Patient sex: M
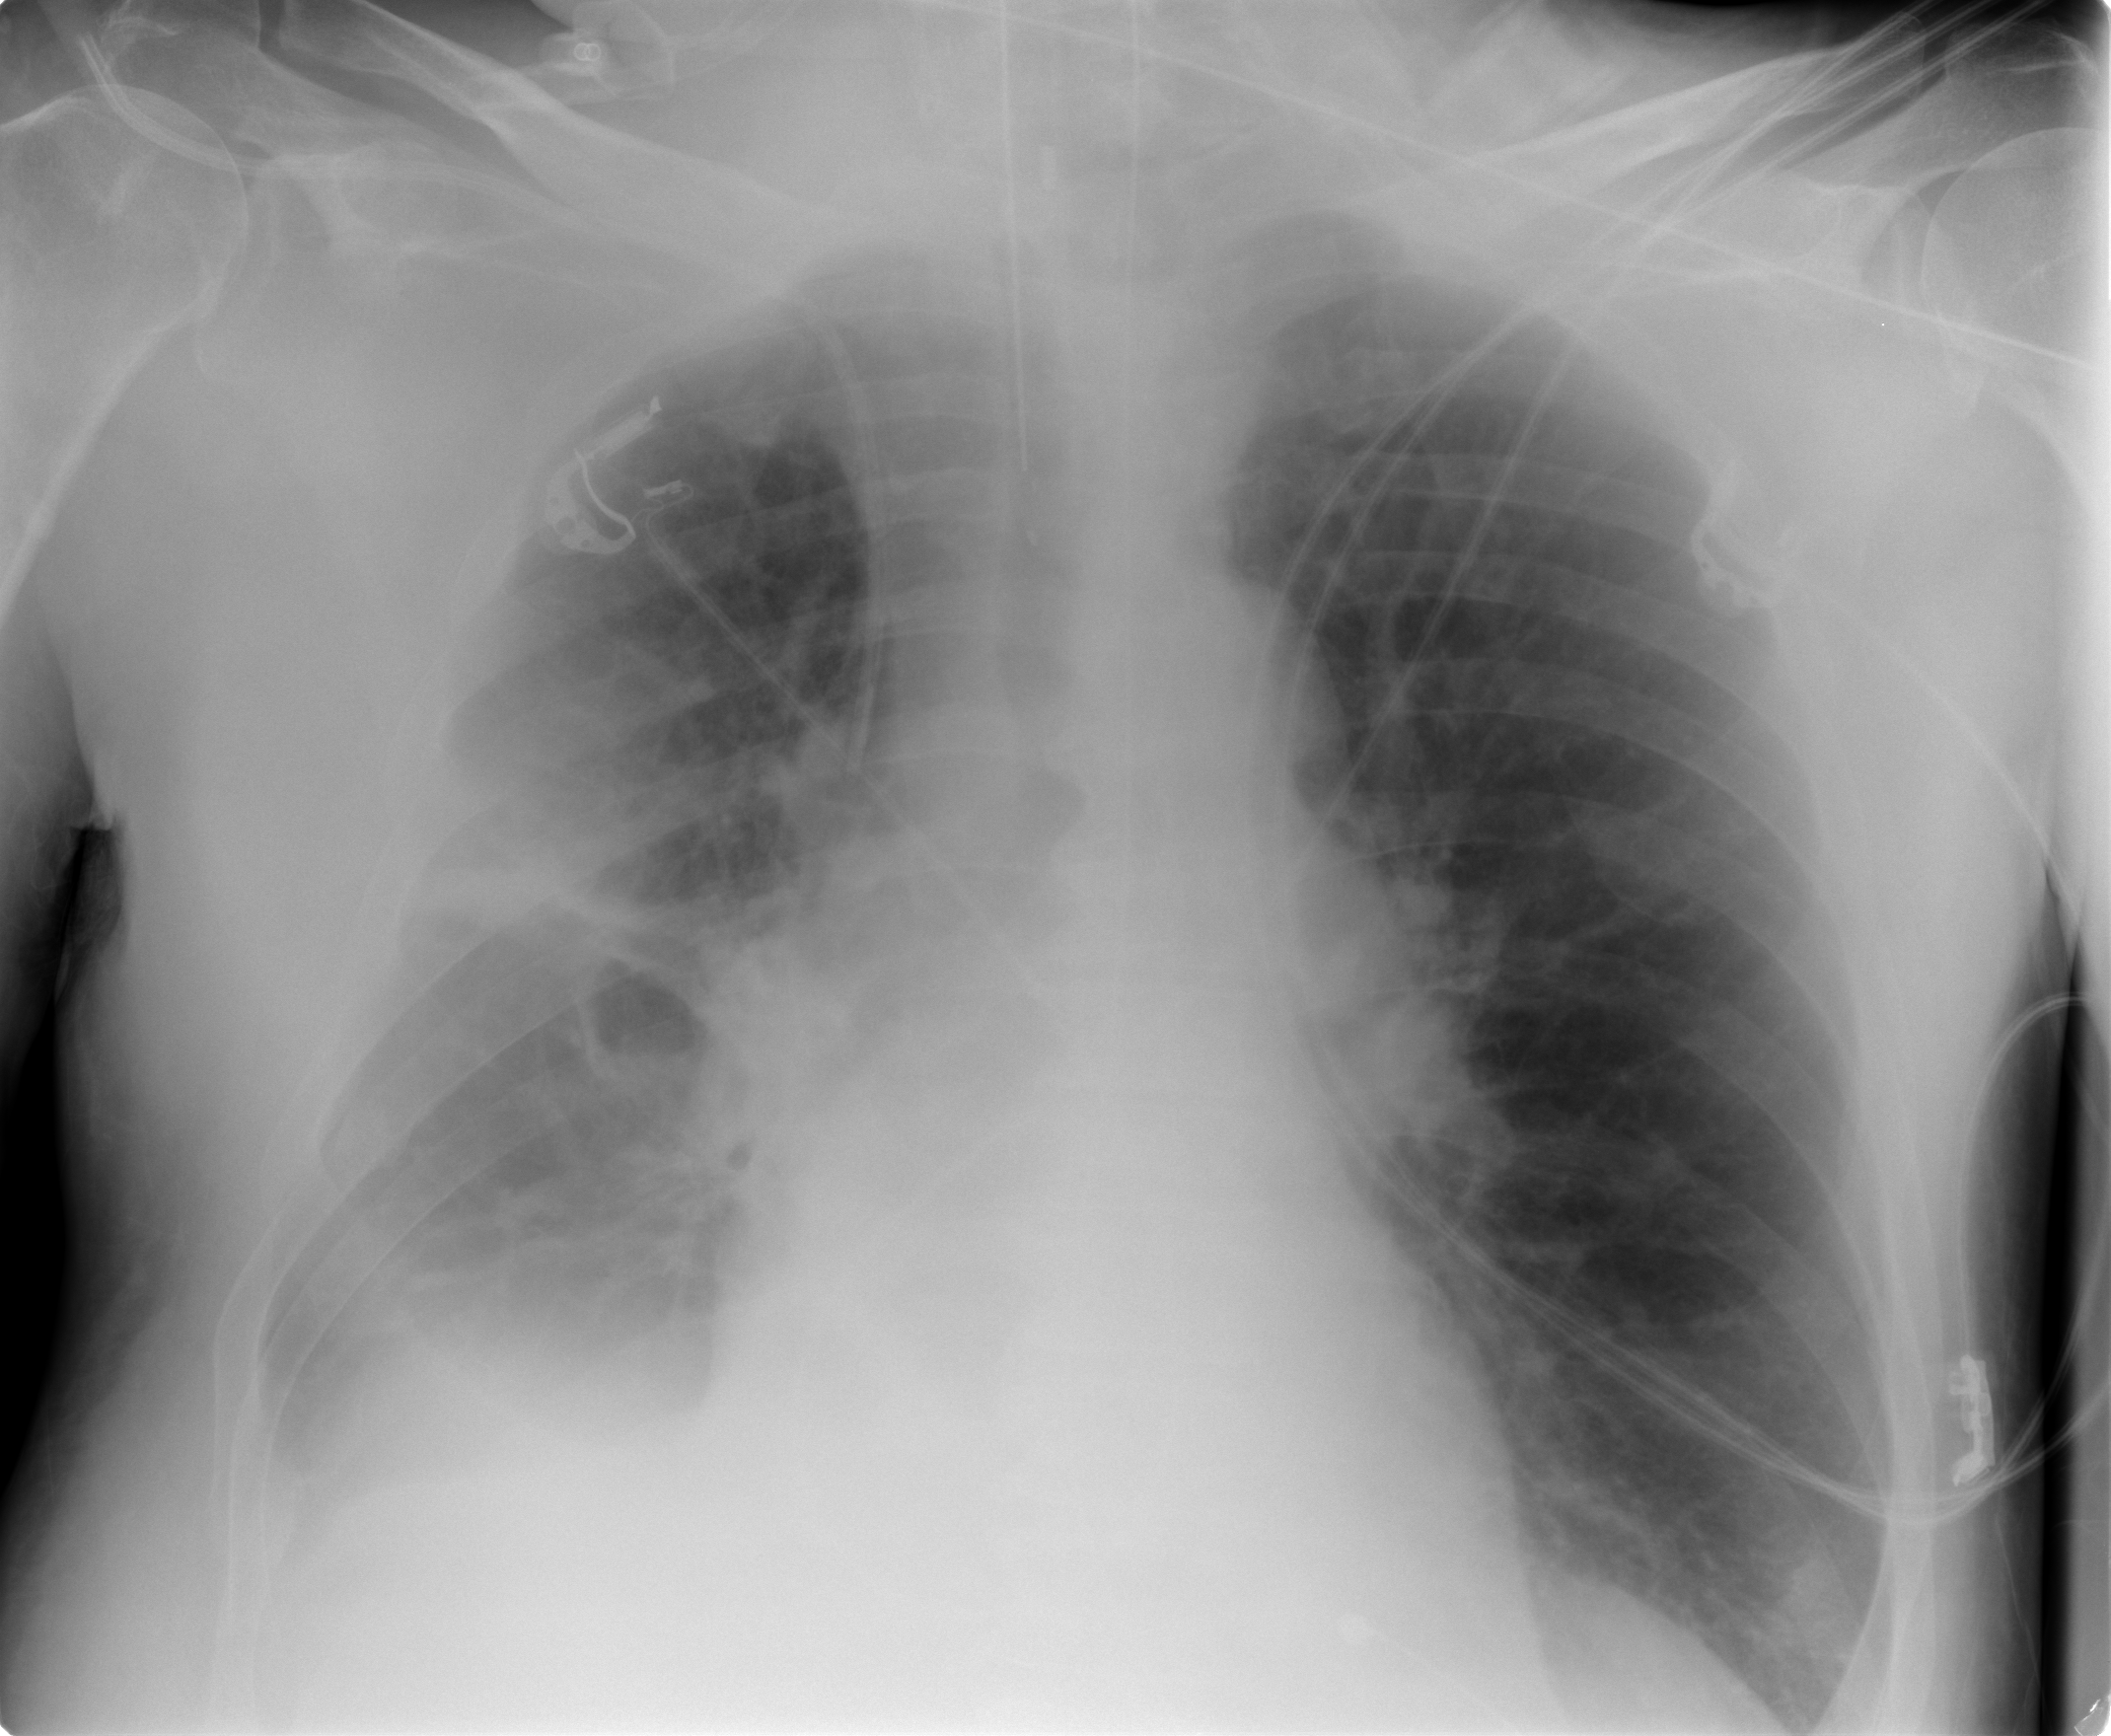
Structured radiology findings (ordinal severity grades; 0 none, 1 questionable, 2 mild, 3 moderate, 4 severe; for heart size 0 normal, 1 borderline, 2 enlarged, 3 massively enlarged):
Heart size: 0
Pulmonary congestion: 0
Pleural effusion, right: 2
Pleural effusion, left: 0
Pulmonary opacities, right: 3
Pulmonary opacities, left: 0
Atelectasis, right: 3
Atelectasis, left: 2